Question: I have the following code:
'''
For rowIndex = rowOffset To 15
Dim currentDate As Date
Dim nextRowDate As Date
currentDate = Cells(rowOffset, colIndex).Value
nextRowDate = Cells(rowIndex + 1, colIndex).Value
Dim currentYear As Date
currentYear = DatePart("yyyy", currentDate)
Dim nextYear As Date
nextYear = DatePart("yyyy", nextRowDate)
If currentYear <> nextYear Then
Call RenderYearStyle(rowIndex, colIndex)
Else
Call ClearStyle(rowIndex, colIndex)
End If
Next rowIndex
'''
Date Part or "Year" functions are not returning the year part of the date. Any ideas?

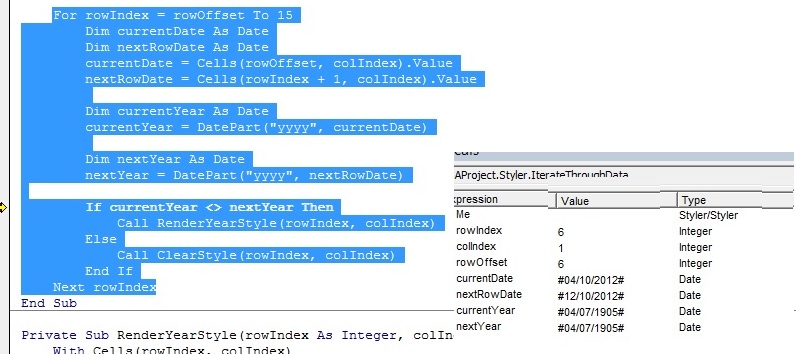
Answer: Just one correction to your own answer - 'Year()' returns Integer, not String. Bring up Immediate window (Ctrl-G) type '?typename(year(now))' and press enter. VBE is smart that it convert the Integer to String for you in background.
'''
?typename(year(now))
Integer
'''